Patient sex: F
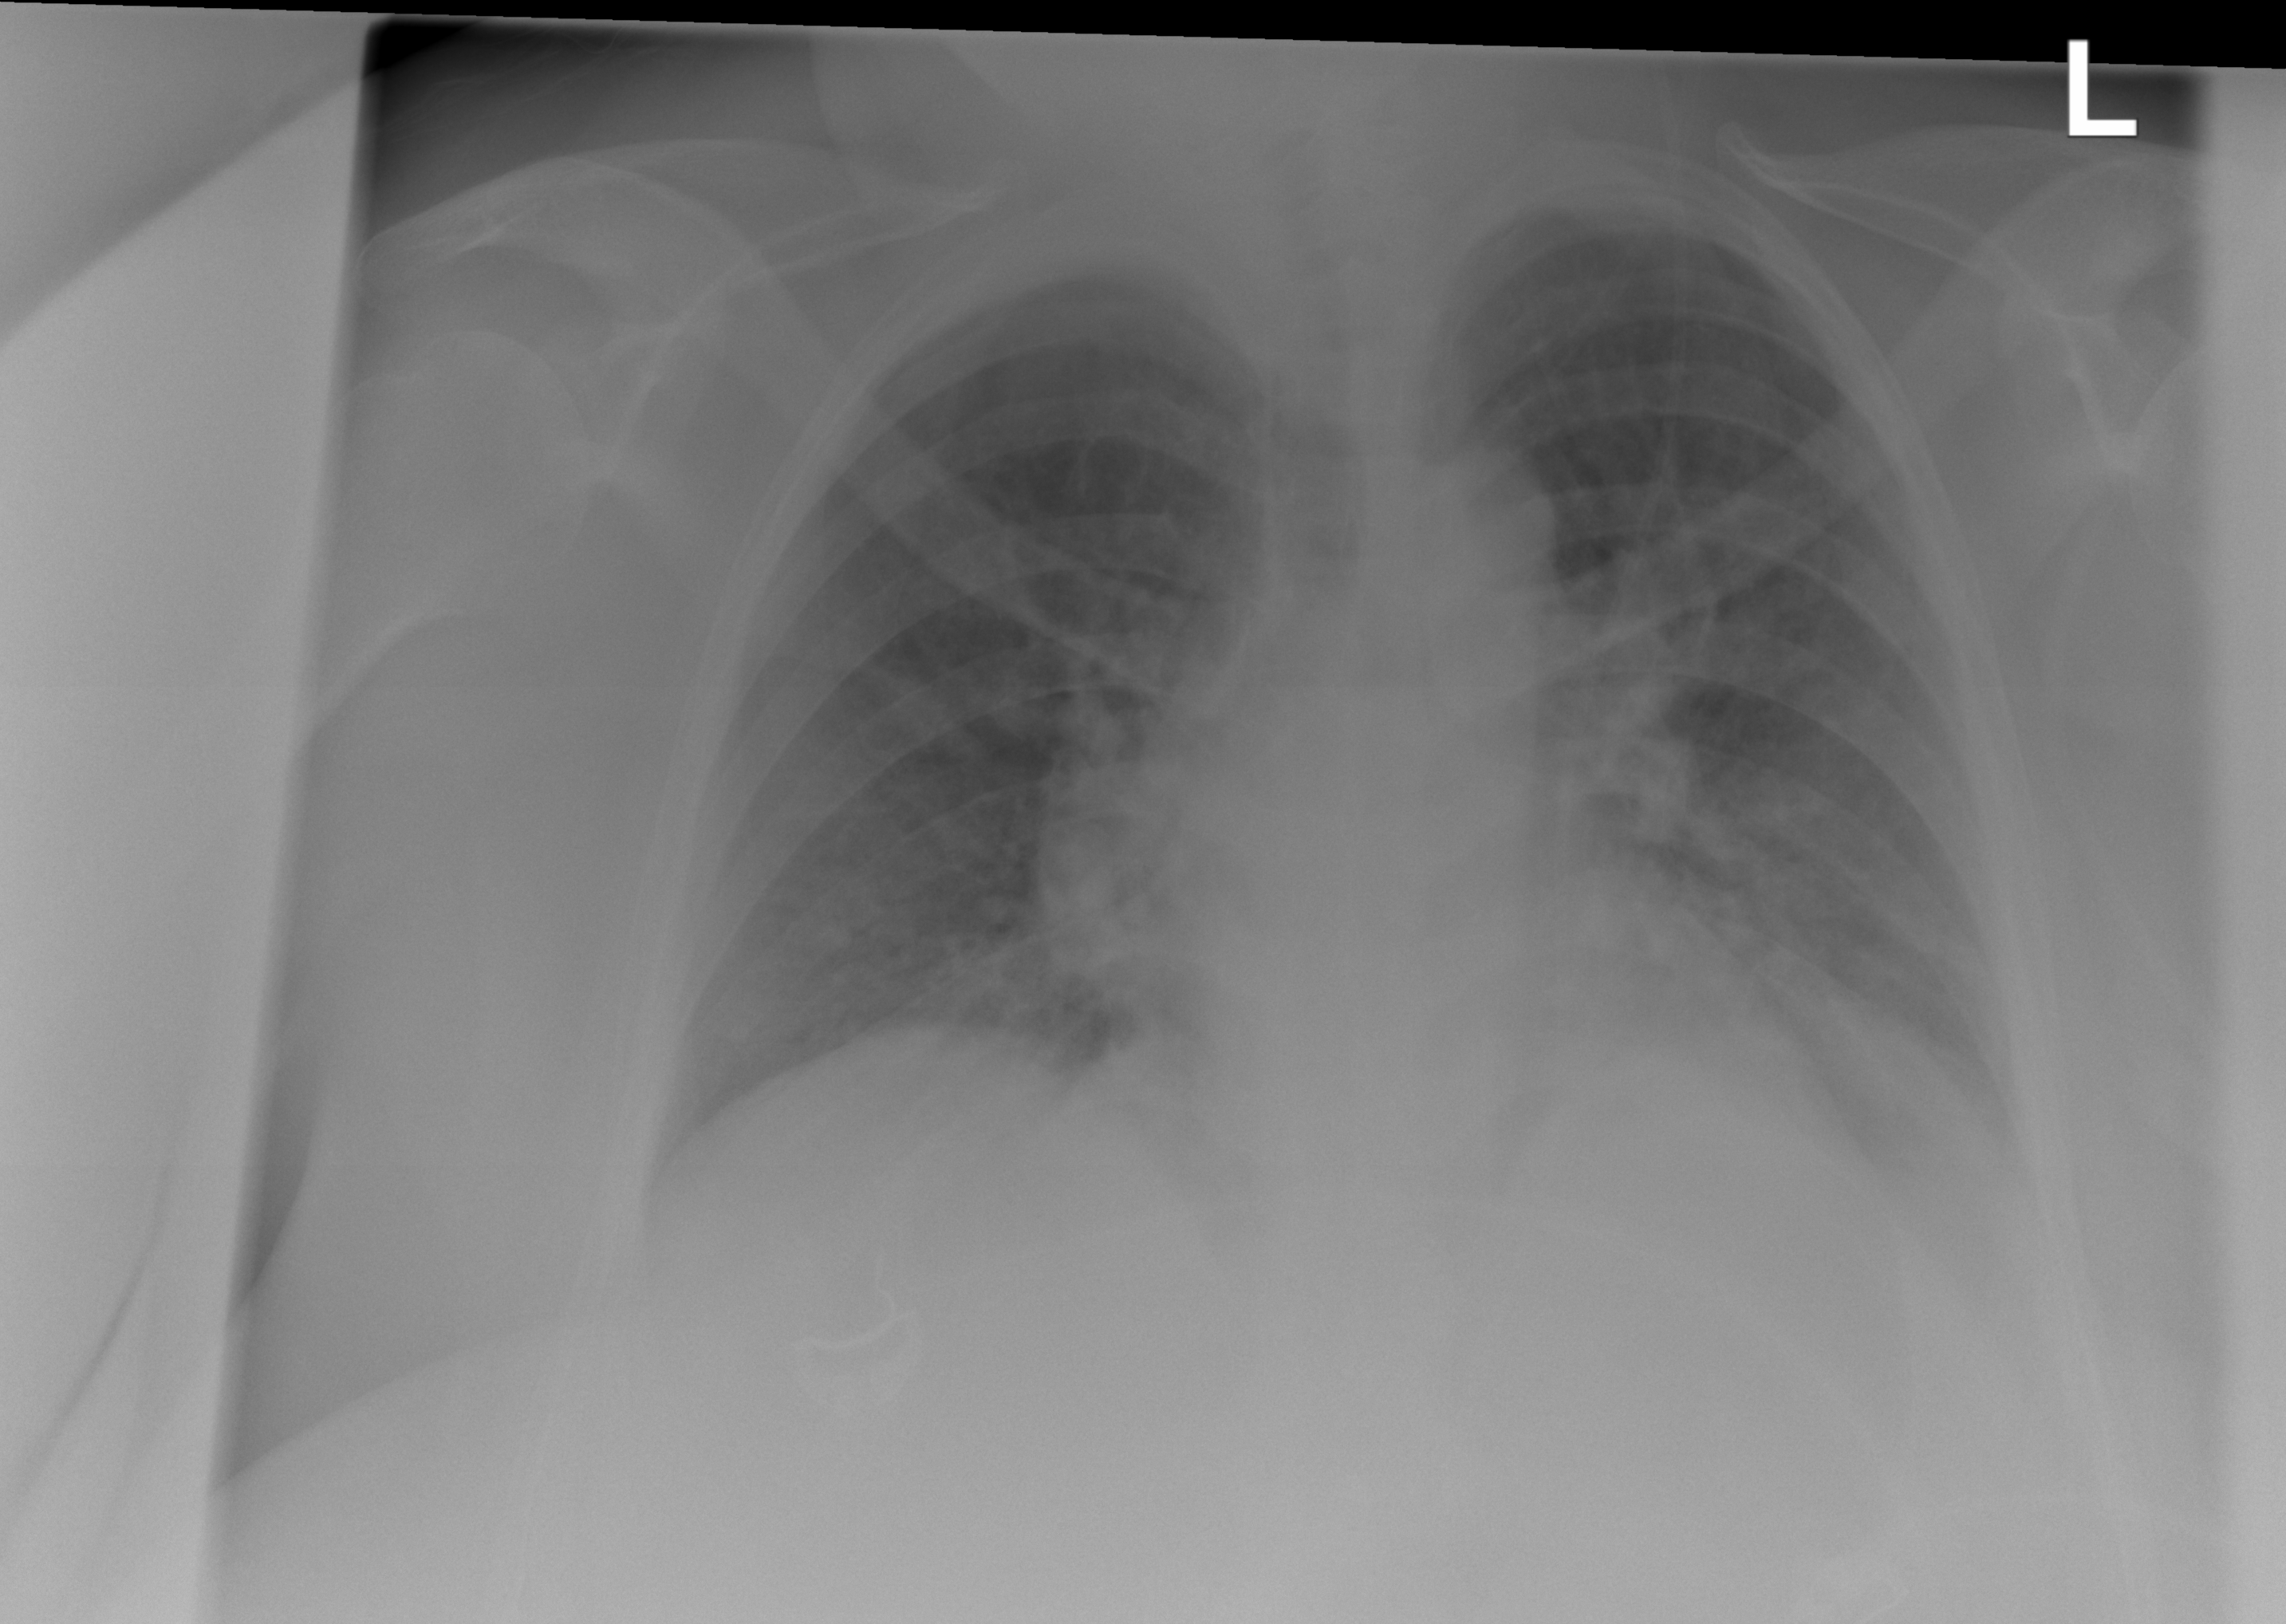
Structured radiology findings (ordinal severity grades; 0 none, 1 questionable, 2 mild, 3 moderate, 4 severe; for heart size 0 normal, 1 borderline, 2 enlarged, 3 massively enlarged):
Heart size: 0
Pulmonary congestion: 2
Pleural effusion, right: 1
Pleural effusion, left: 2
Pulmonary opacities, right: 1
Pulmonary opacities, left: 1
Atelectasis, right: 0
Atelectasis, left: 2